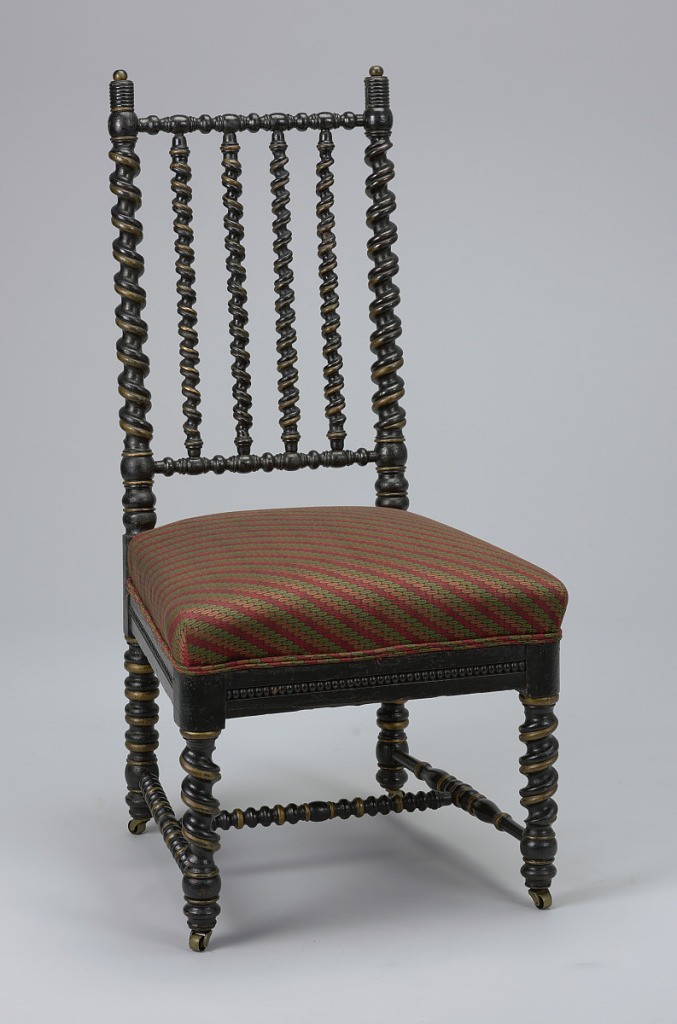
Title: Side chair
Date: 1850–55
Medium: wood, fabric, metal
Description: Twirled turned stiles, rails and legs. Metal casters on feet.  Seat upholstered in green, red, pink fabric.